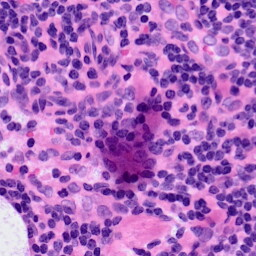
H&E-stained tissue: LymphNode